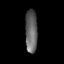
Tissue: lung
Cell type: Others
Senescence score: 0.2359
Nuclear area (px): 521
Mean DAPI intensity: 97.543